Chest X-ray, PA view. Patient: 64 years old, sex F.
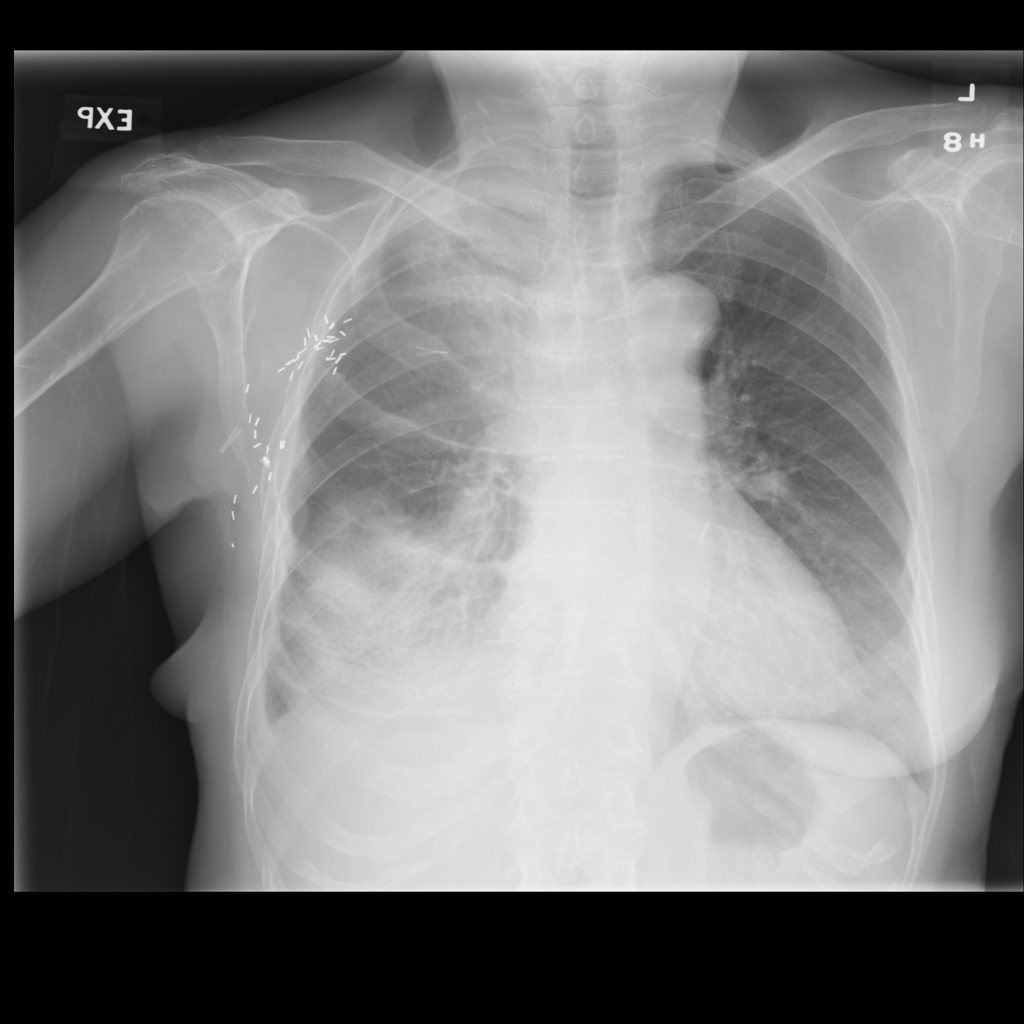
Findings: Infiltration, Pleural_Thickening